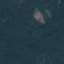
Land use / land cover class: Forest